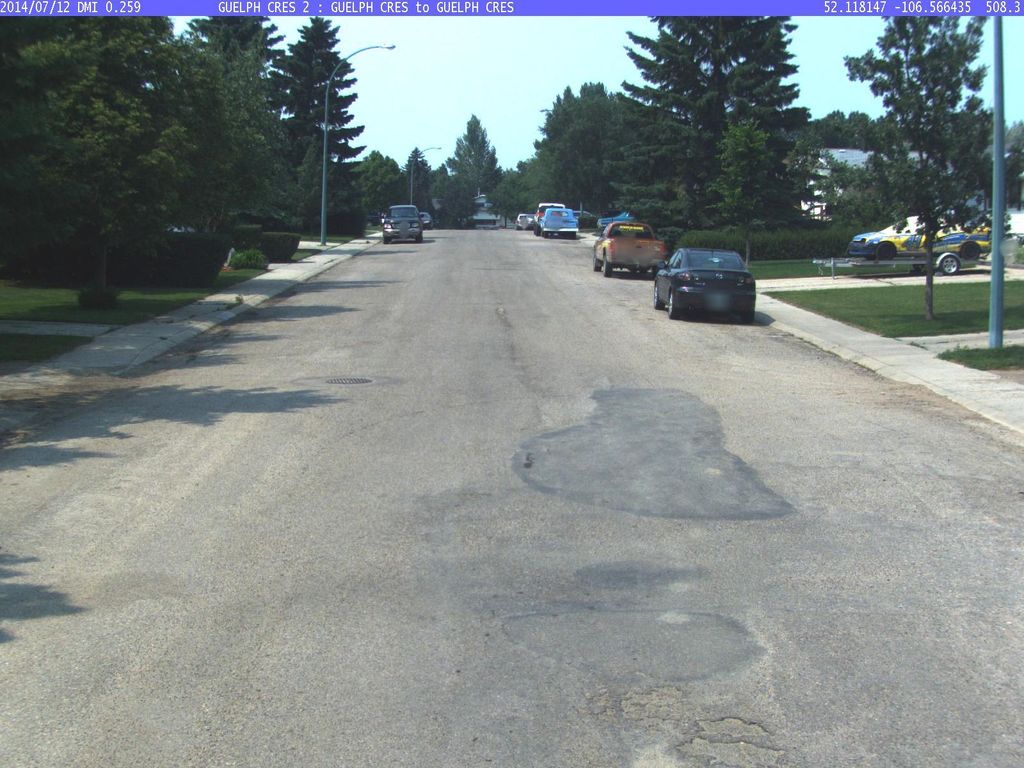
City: saskatoon